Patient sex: F
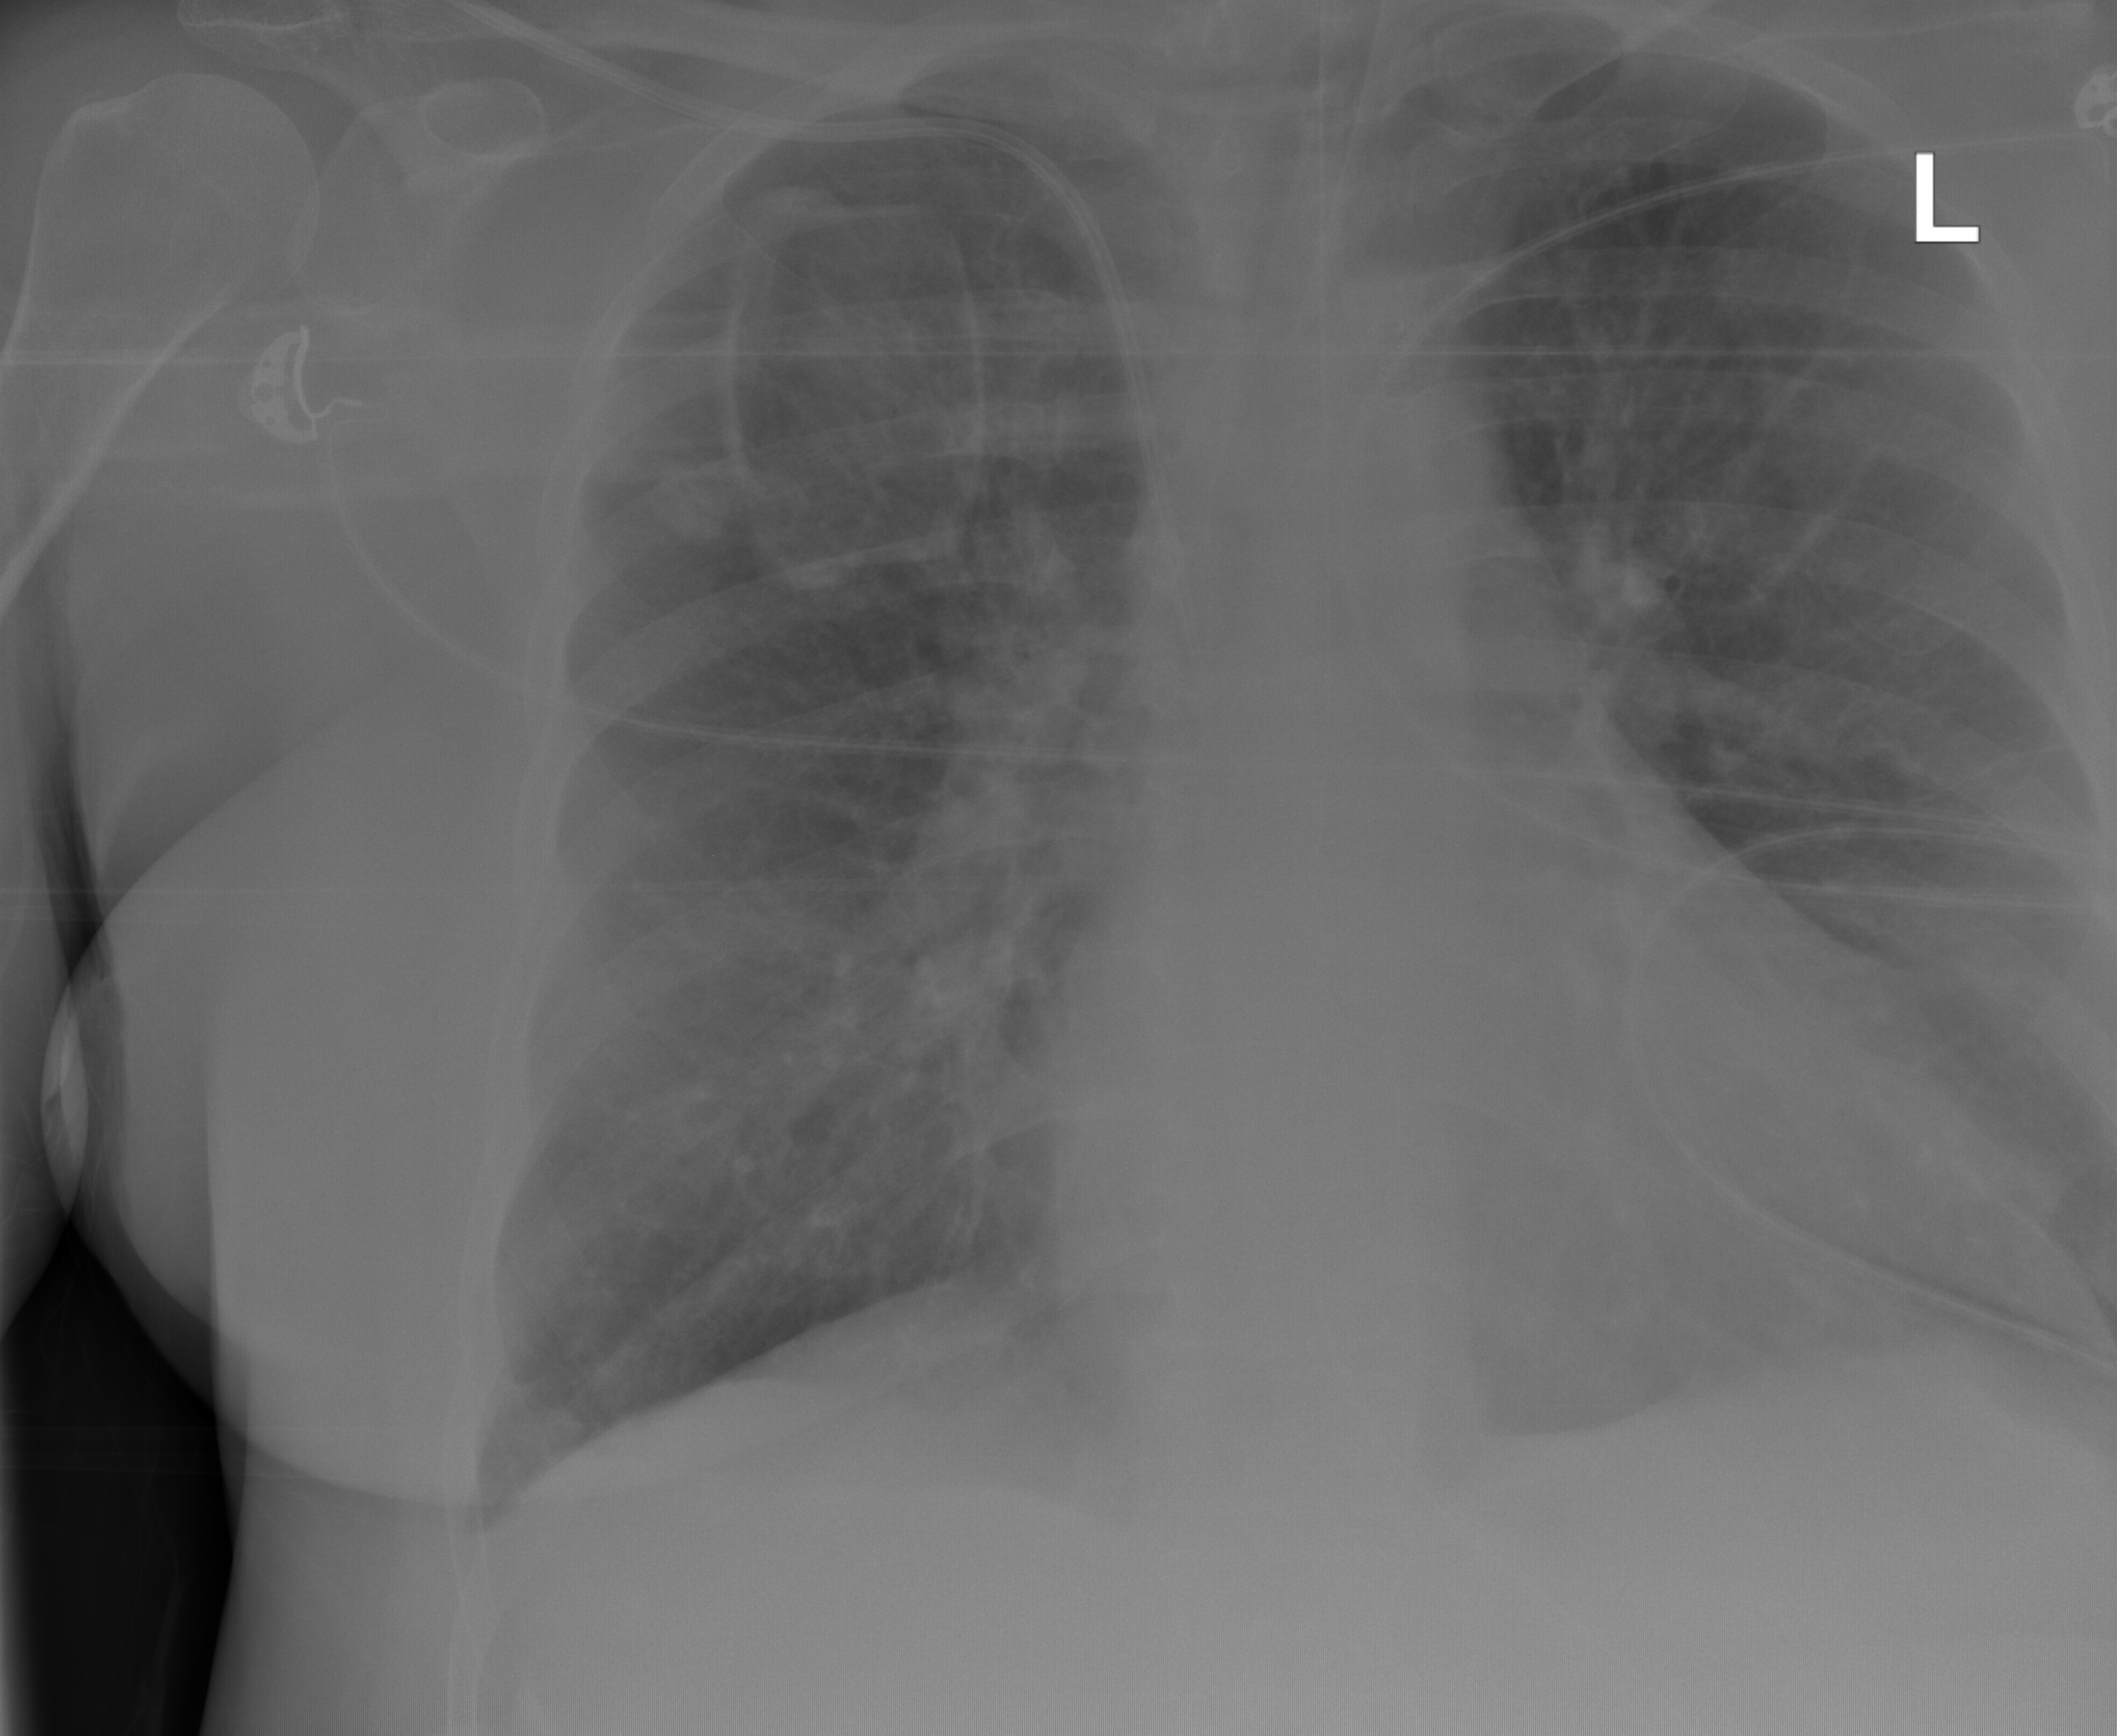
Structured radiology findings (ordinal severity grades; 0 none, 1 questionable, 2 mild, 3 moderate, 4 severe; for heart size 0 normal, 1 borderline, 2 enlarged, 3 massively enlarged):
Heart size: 2
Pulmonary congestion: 2
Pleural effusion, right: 0
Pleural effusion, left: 0
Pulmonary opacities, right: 1
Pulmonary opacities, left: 1
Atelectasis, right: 0
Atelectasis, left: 0